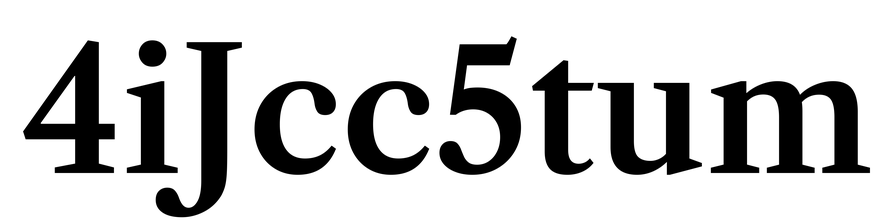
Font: LibreCaslonText_SemiBold